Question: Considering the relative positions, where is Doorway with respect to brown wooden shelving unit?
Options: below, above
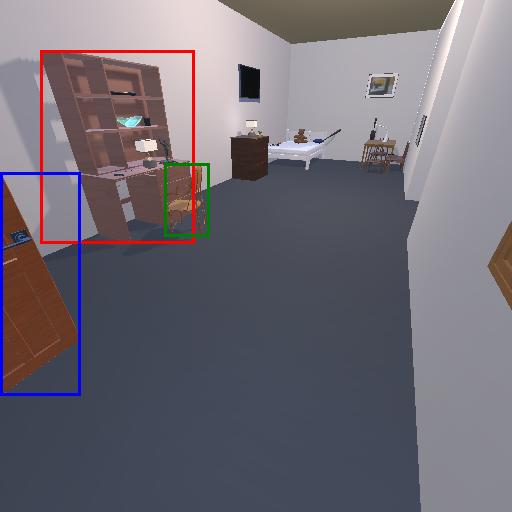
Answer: below